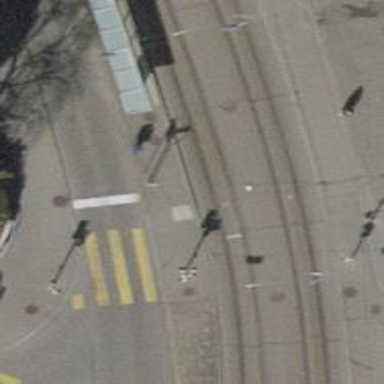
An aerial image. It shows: Tram stop with public transport stop position for trams.